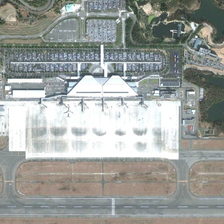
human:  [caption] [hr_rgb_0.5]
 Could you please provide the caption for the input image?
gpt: a plane is in an airport near several large parking lots .

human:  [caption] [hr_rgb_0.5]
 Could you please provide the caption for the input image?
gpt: a plane is in an airport near several large parking lots .

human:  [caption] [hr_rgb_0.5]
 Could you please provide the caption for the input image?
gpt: a plane is in an airport near several large parking lots .

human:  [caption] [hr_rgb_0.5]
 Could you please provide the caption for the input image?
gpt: a plane is in an airport near several large parking lots .

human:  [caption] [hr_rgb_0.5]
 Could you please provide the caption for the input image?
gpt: a plane is in an airport near several large parking lots .